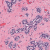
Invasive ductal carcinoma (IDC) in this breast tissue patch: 0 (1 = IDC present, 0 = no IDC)